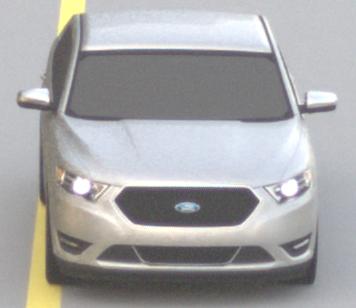
Make: Ford
Model: Taurus
Detailed model: SHO
Model produced from: 2012
Model produced until: 2019
Doors: 4
Color: white
Road condition: dry road
Daytime: sunrise or sunset
Contrast: low contrast